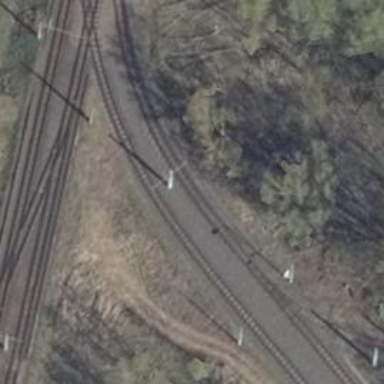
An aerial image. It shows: Tram railway with contact lines for electrification.